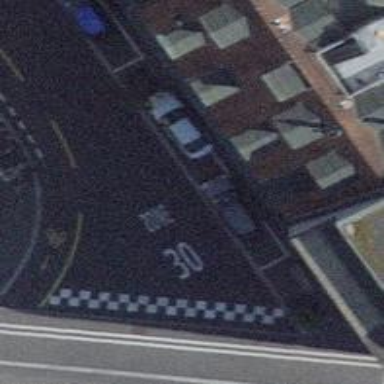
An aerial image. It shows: Street-side parallel parking area.